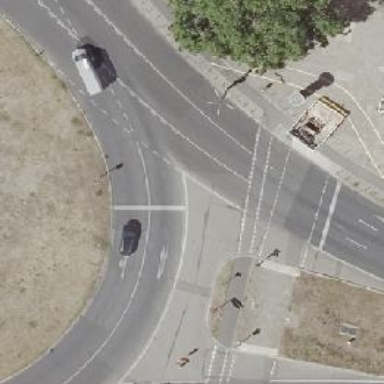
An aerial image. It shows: Secondary road with asphalt surface leading to circular junction.